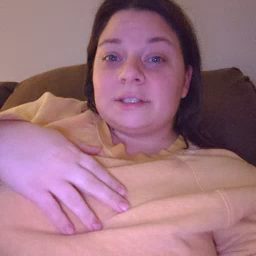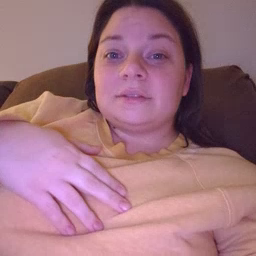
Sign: nose